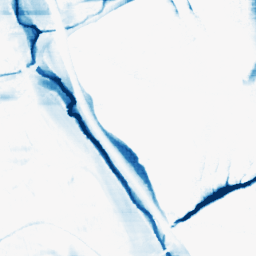
Category: morphological
Decomposition family: morphological_rect
Decomposition parameters: operation: closing
width: 50
height: 10
Upsampling method: sinc_blackman
Upsampling parameters: scale: 4
kernel_size: 8
Upsampling scale: 4